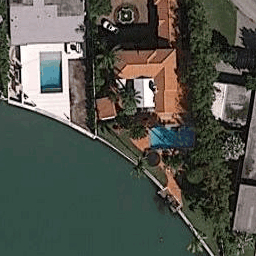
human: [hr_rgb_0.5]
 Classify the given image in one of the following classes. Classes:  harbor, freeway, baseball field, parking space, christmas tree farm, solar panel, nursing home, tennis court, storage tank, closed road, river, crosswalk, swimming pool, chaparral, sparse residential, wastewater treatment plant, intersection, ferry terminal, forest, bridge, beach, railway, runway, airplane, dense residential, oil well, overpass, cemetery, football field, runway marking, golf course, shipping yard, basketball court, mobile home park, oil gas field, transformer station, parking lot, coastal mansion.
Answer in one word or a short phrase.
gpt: coastal mansion